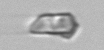
Label: detritus_transparent